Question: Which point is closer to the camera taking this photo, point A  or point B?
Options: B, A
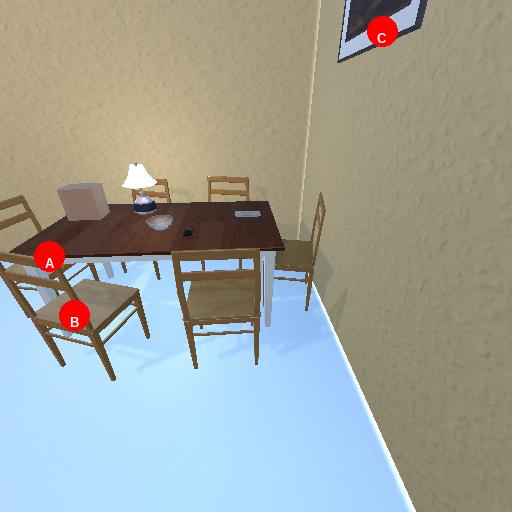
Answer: B